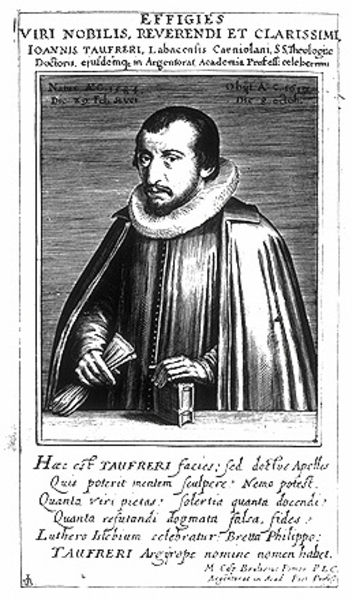
Titel: Bildnis des Johann Taufrer
Künstler: Jacob van der  (1573) Heyden
Institution: (Seriendruck)
Schlagwörter: hand, kopf, mann, schatten, umhang, weiß, ausschnitt, finger, haar, handschuh, handschuhe, hintergrund, mund, nase, ohr, schwarz, stirn, tisch, zeichnung, blick, bart, jung, schnurrbart, augen, barock, bärtig, falten, gesicht, kragen, rahmen, spitze, stehen, bild, bildnis, halskrause, hände, portrait, porträt, brüstung, gewand, haare, halbfigur, mantel, reich, adel, kaufmann, blatt, renaissance, schrift, papier, grafik, graphik, church, hands, priest, religious, tafel, collar, face, hair, nose, old, robe, ernst, gown, print, knöpfe, dreiviertelprofil, krempe, kurze haare, buch, druck, druckgraphik, schwarzweiss, monogramm, schraffur, radierung, schrafur, stich, titel, seite, text, woodcut, beschriftung, überschrift, autor, titelblatt, adeliger, krause, geheimratsecken, buchseite, einband, titelseite, karte, buchrücken, halbprofil, glove, man, ear, head, eyes, male, noble, flämisch, zeilen, drawing, schatulle, kupferstich, black and white, coat, mouth, buttons, beard, kästchen, flugblatt, handschrift, legende, person, human, cape, cheeks, latein, johannes der täufer, italian, box, frontispiz, eye, cloth, fingers, book, lips, mühlradkragen, tellerkragen, cheek, gloves, kistchen, contrast, s/w, forehead, latin, moustache, mantek, drause, nobility, printed, viri, buchautor, kmöpfe, luther, adelsmann, latein druck, hairt, brows, advertisement, printing press, pamphlet, 1500, shaded, flyer, bead, mustach, portrair, book page, pressing, kärnten, lutherbibel, obituary, effigies, commentary, reverend, nobilis, leaflet, taufreri, clerical, nostradamos